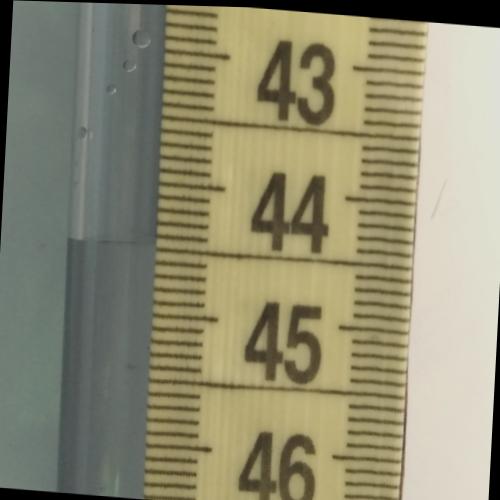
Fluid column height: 44.5 cm